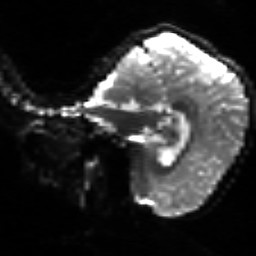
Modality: sbref
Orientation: sagittal
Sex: male
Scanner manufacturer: siemens
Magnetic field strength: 3 T
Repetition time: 5 s
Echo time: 0.071 s